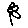
Label: flower